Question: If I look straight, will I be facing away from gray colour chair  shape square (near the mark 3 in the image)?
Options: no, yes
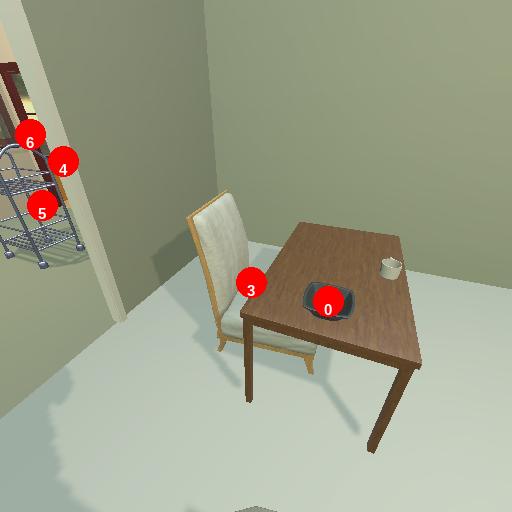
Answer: no